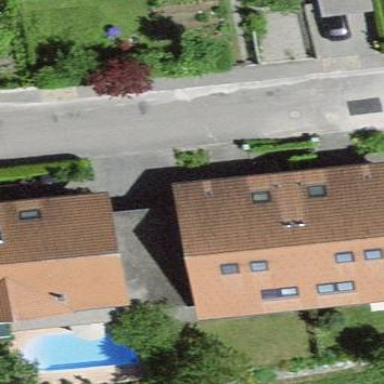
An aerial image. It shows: Terrace building.